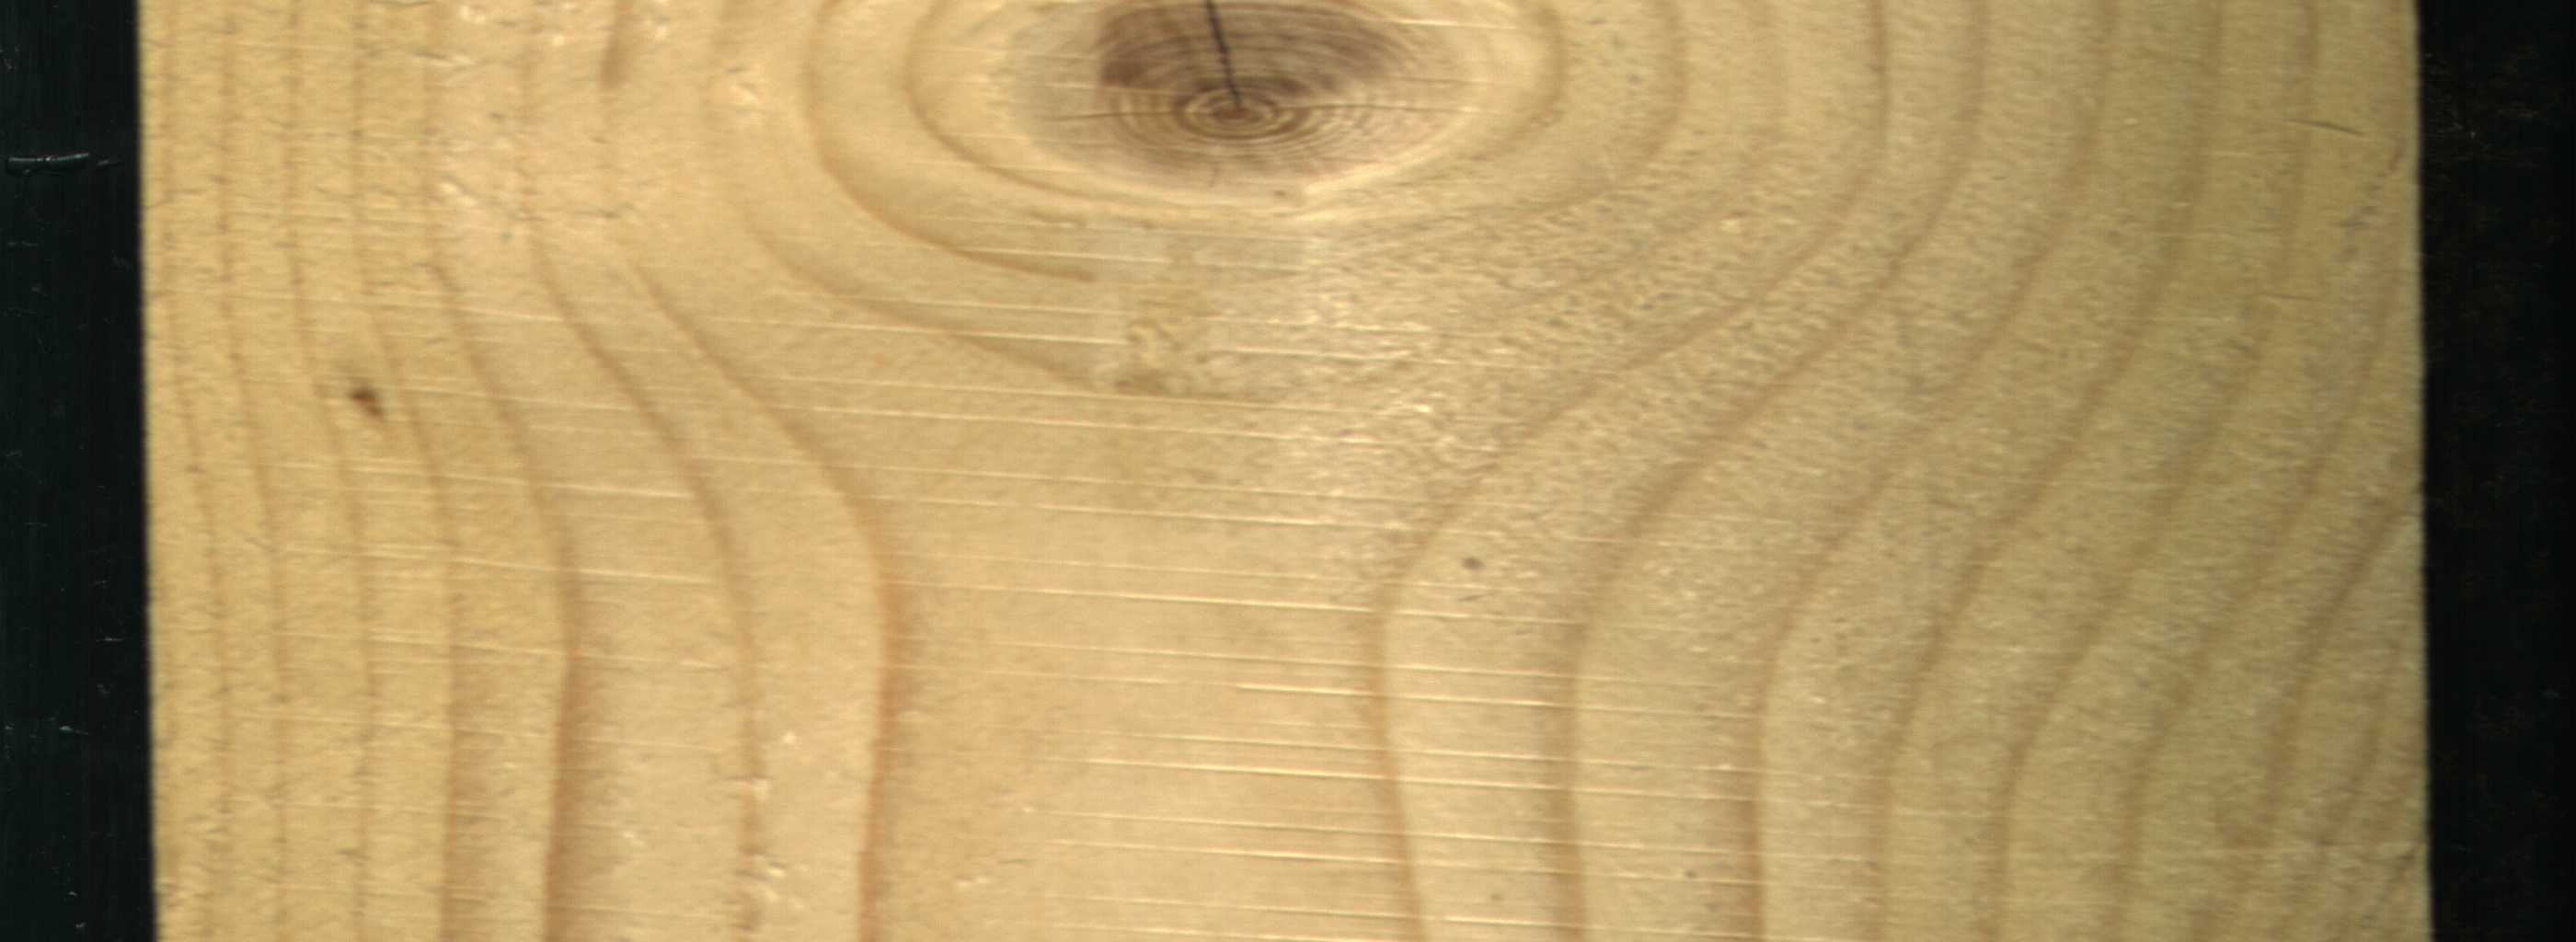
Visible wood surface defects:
knot_with_crack